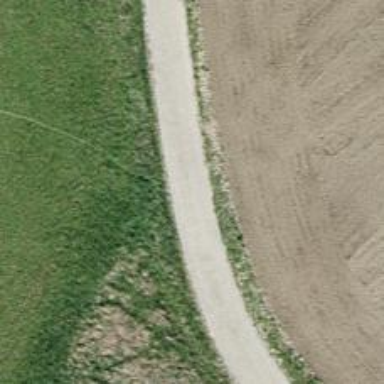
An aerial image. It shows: Concrete track with grade 1 standard.